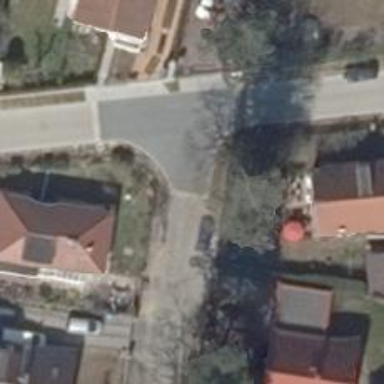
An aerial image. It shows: Residential road.